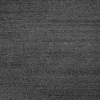
Atmospheric dust classification: dusty